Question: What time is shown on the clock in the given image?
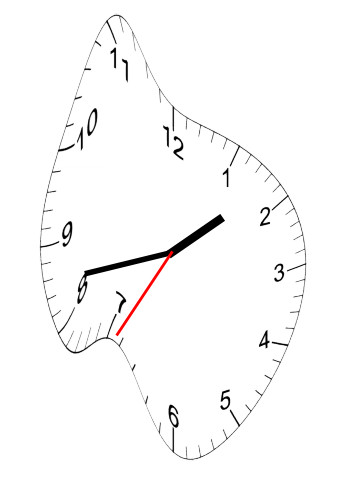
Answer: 01:42:35